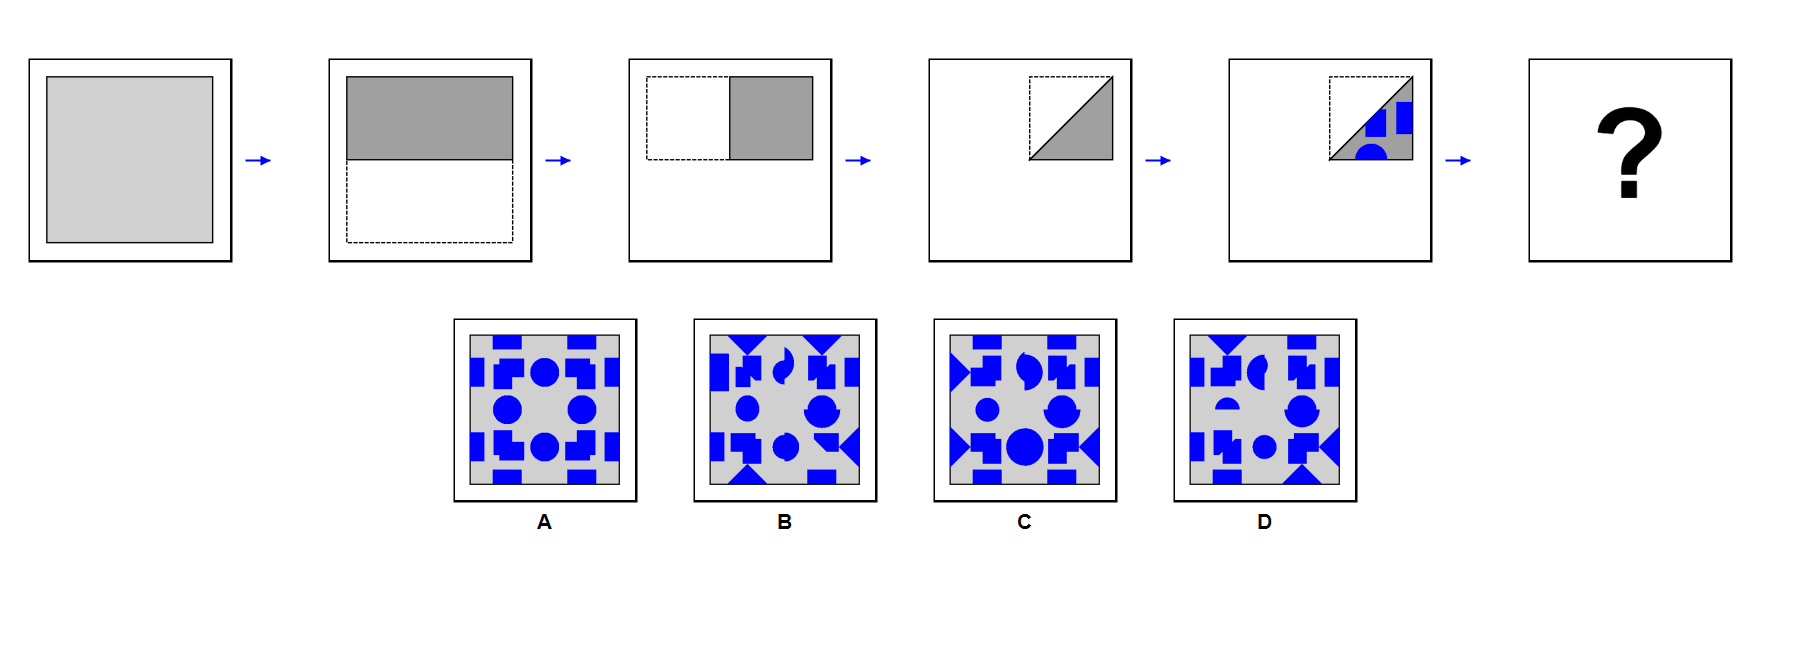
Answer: A